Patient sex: M
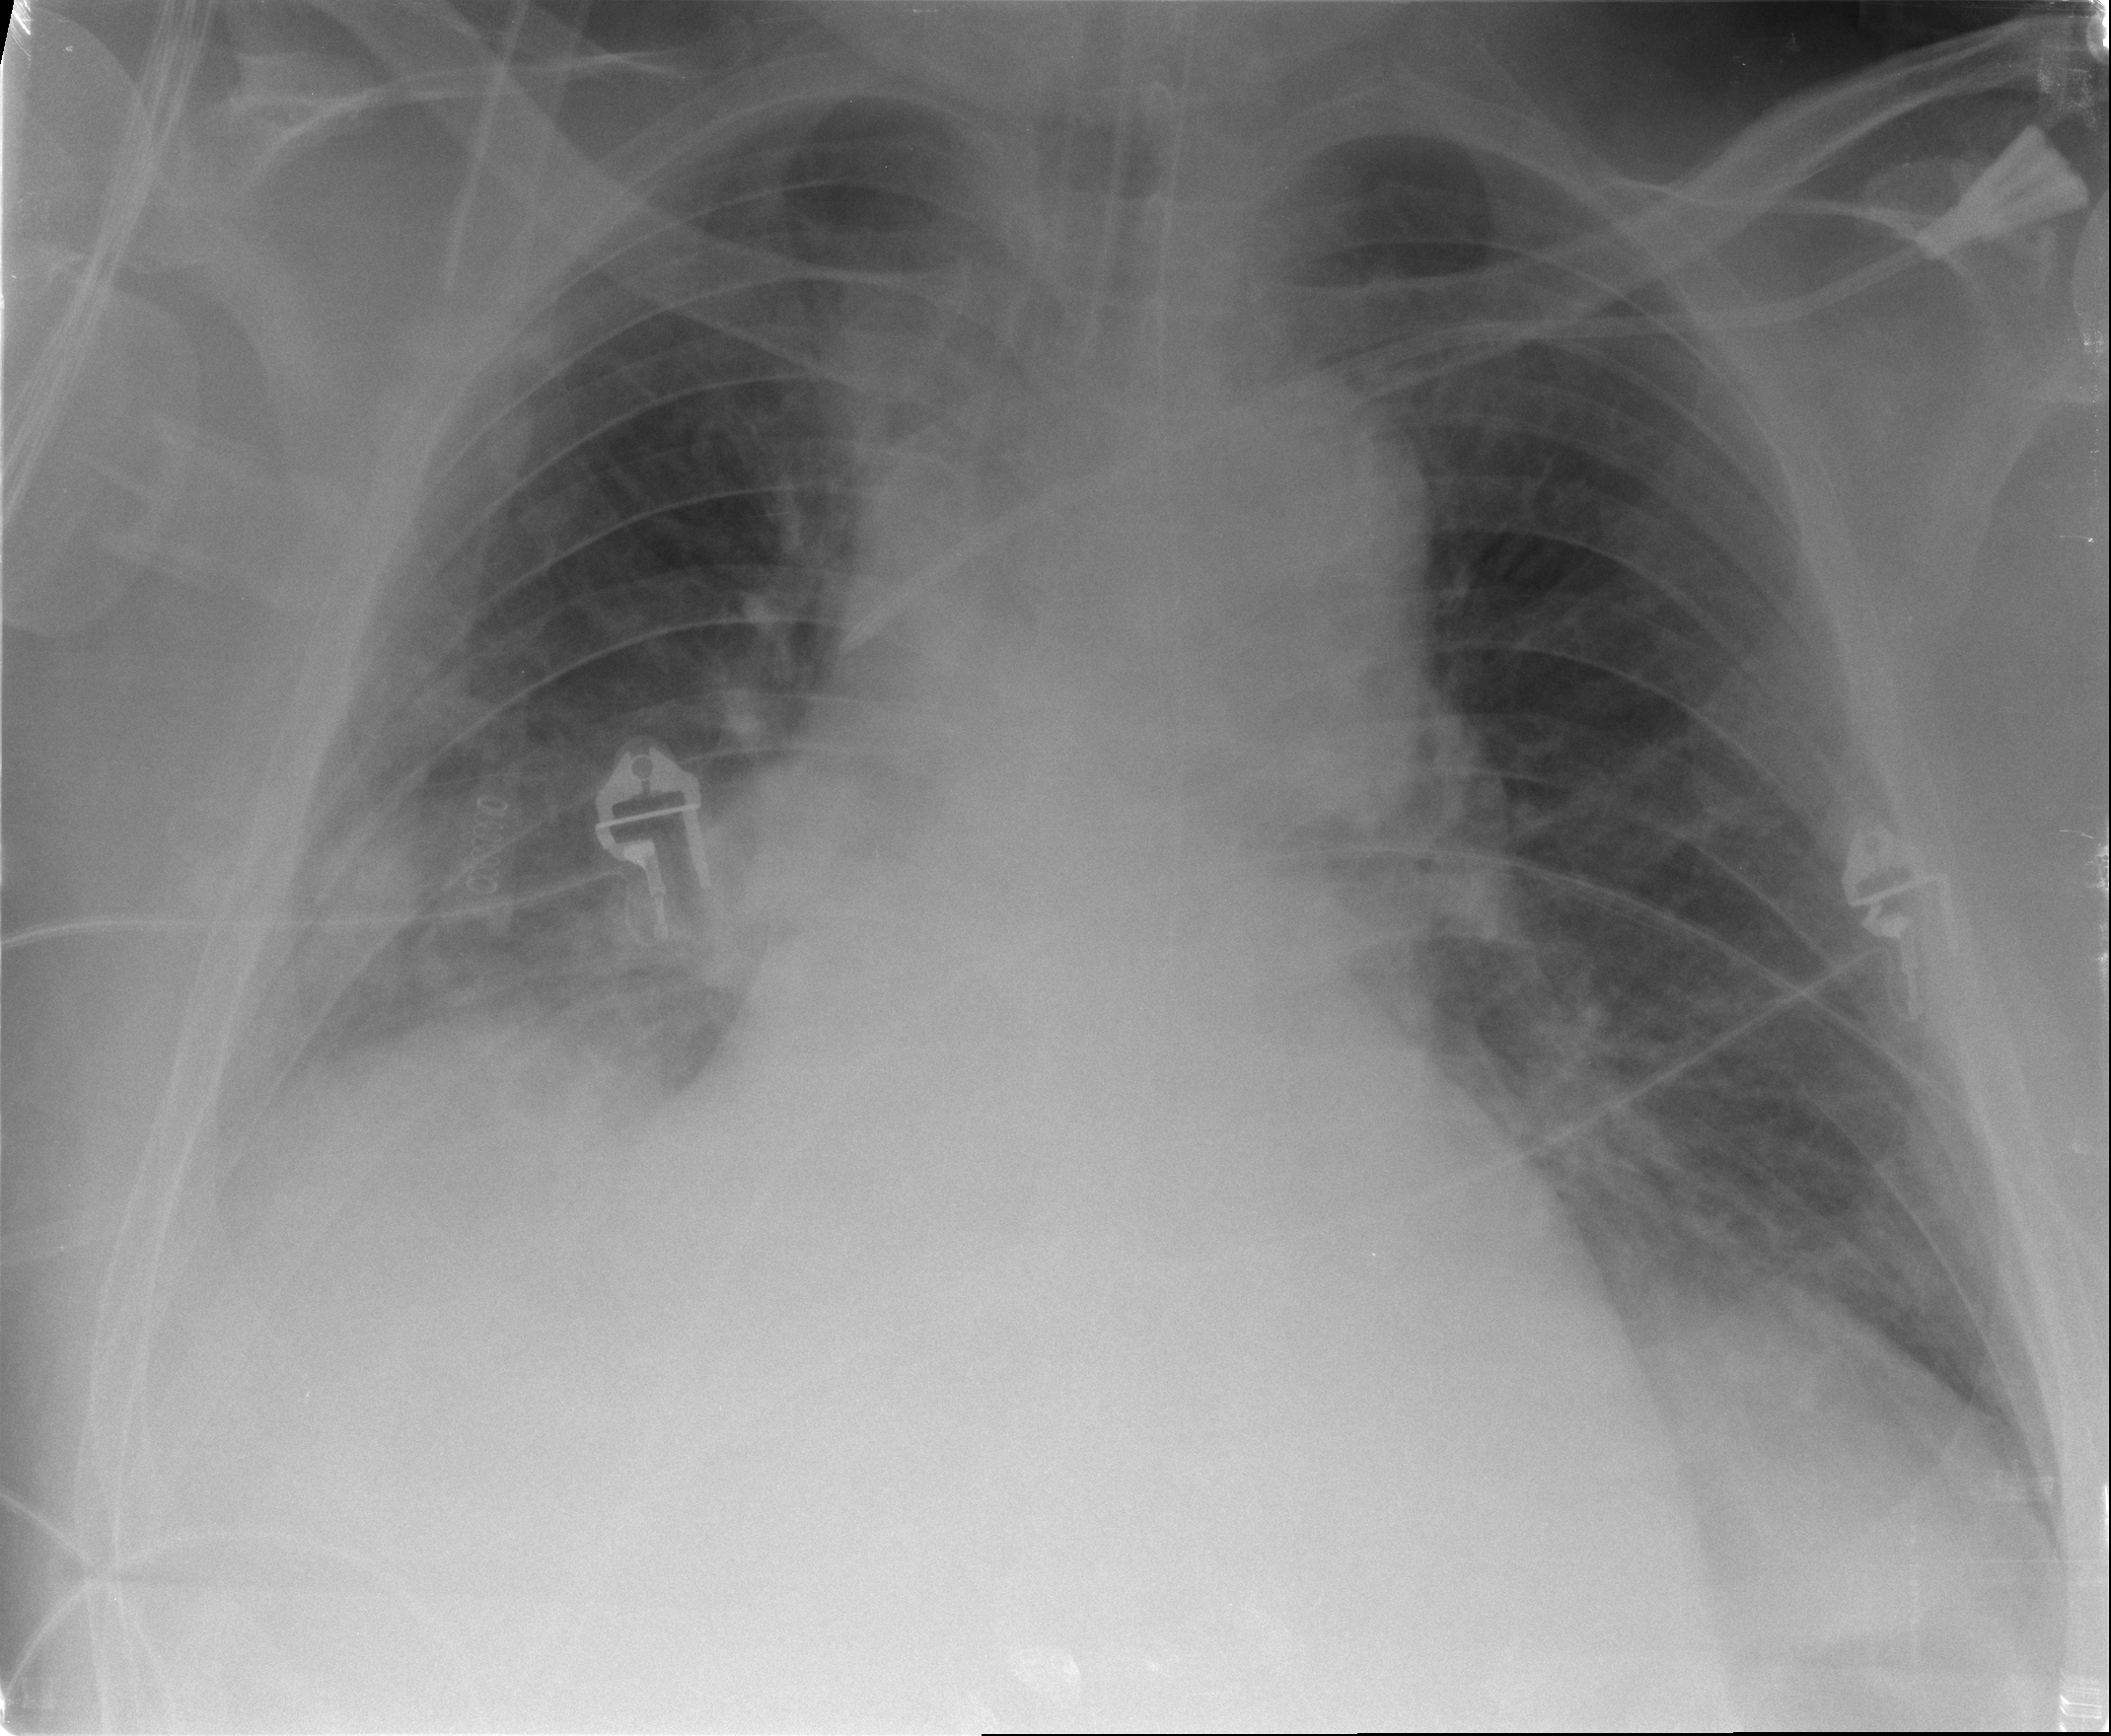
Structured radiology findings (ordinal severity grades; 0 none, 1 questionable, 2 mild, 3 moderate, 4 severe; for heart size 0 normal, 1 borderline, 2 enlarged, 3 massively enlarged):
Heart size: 2
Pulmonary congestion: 2
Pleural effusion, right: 2
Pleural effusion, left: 0
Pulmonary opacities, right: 2
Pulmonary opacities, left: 0
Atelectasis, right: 2
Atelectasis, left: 0